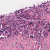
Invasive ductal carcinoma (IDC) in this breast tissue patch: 0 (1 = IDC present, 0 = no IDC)